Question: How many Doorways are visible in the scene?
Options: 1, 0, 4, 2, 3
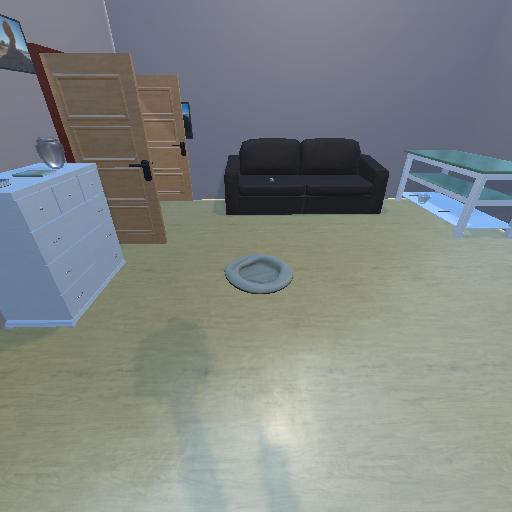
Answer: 1